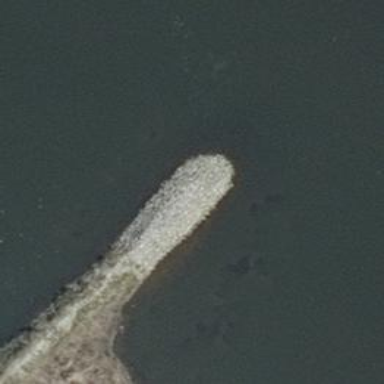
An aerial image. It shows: Breakwater structure.